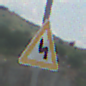
Verkehrszeichen: DoppelkurveZunaechstLinks
Umgebung: Outdoor, Nature
Tageszeit: MorningAfternoon
Wetter: PartlyCloudy
Licht: Natural
Jahreszeit: NotSpecified
Kontrast: LowContrast